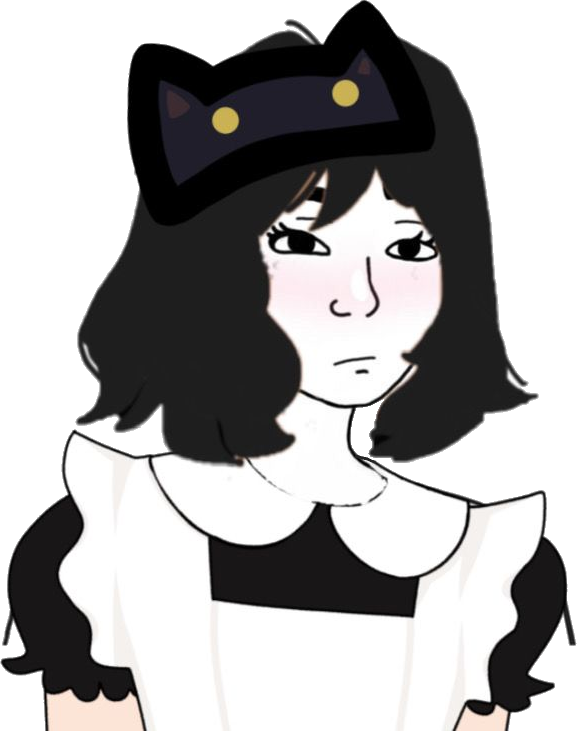
Label: 5_Doomer_Girl